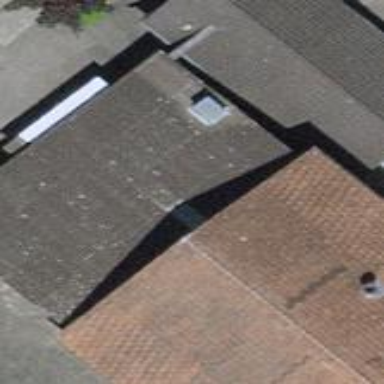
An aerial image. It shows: Garage building.